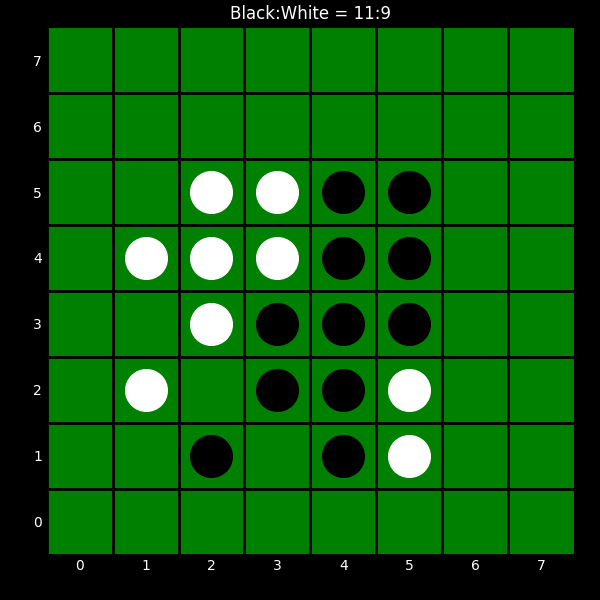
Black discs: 11
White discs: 9